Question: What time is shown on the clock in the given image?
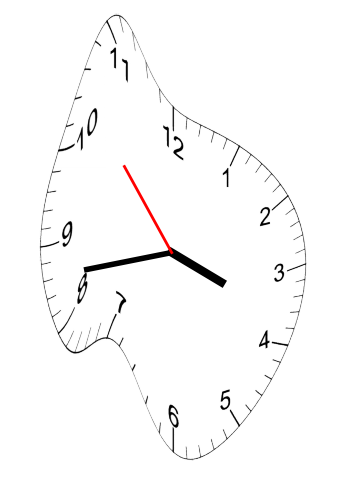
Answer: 03:42:53